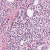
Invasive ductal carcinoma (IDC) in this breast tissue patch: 1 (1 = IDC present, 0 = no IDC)